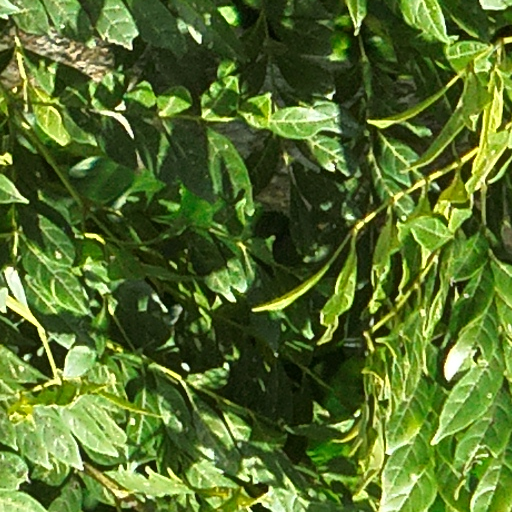
Species: Jacaranda copaia
GBIF accepted scientific name: Jacaranda copaia
Crown area (m\u00b2): 226.742